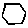
Label: hexagon